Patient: sex M, age 60
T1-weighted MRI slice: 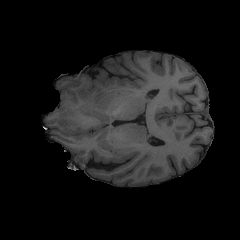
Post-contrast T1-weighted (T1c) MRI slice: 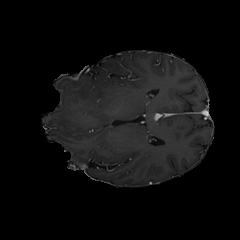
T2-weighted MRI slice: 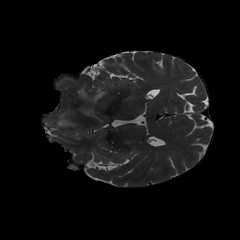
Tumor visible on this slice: yes
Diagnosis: Glioblastoma, IDH-wildtype
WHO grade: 4